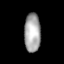
Tissue: lung
Cell type: Epithelial cells
Senescence score: 0.1595
Nuclear area (px): 617
Mean DAPI intensity: 167.63